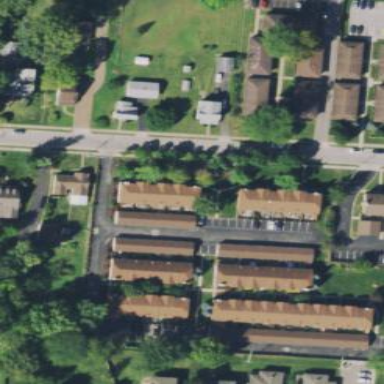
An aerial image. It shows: Residential area located within city block.